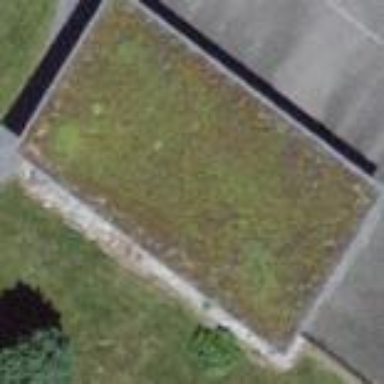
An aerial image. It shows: Garage building.